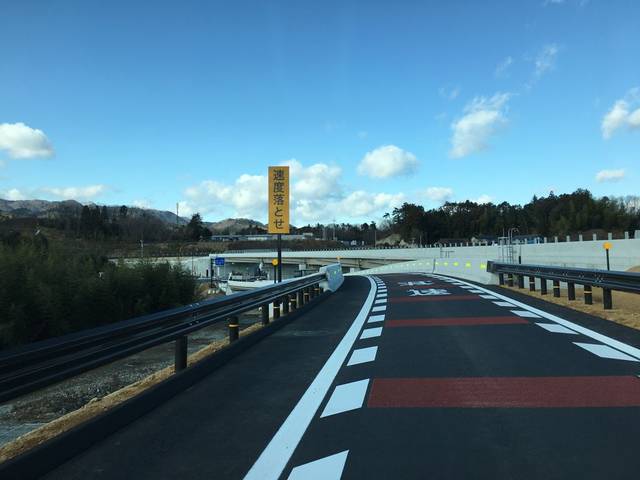
Region: Japan
Coordinates: 37.783, 140.901